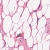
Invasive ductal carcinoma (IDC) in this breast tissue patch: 0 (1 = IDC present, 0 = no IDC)